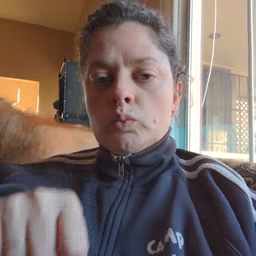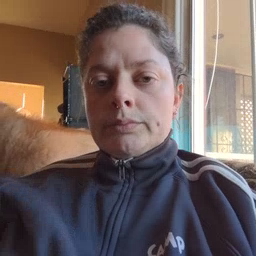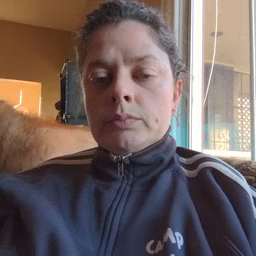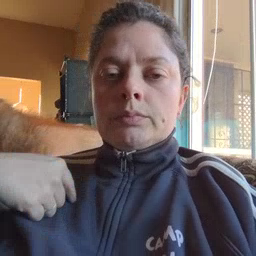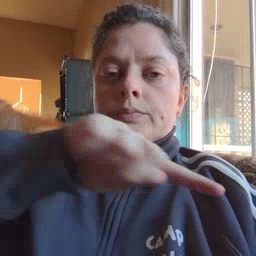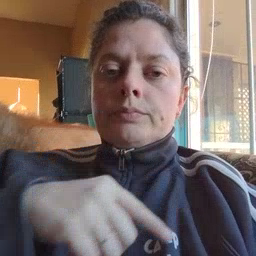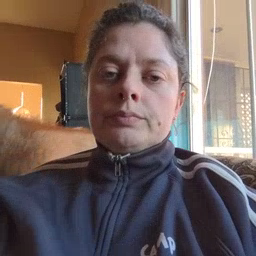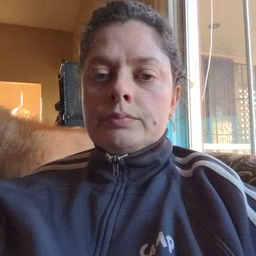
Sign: weus